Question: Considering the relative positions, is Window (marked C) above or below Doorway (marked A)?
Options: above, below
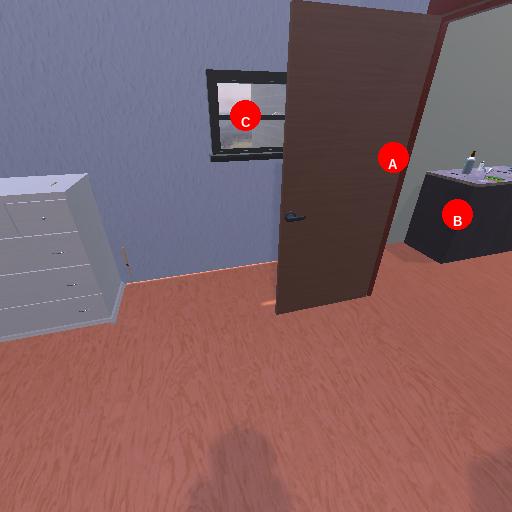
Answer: above